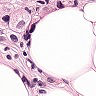
Metastatic tissue present: yes